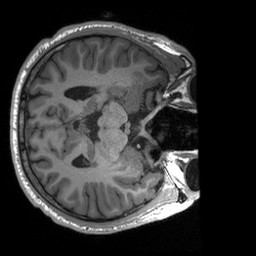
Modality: T1w
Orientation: axial
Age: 29
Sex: male
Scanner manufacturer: siemens
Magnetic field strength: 3 T
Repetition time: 2.3 s
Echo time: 0.00227 s